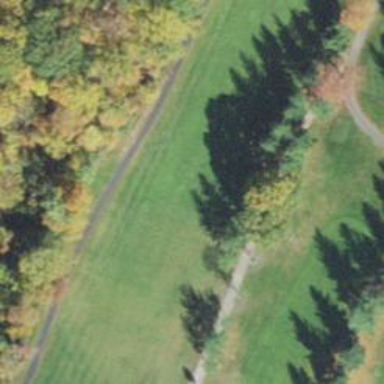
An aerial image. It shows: View of golf hole.